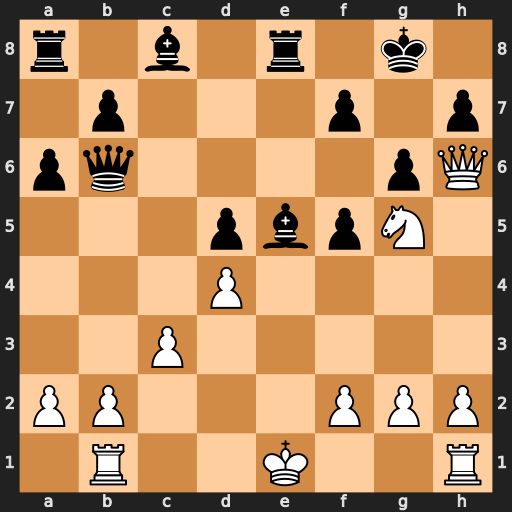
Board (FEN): r1b1r1k1/1p3p1p/pq4pQ/3pbpN1/3P4/2P5/PP3PPP/1R2K2R
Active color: w
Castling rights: K
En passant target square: -
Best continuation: Qxh7+ Kf8 Qxf7#